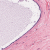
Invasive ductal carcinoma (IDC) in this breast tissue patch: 0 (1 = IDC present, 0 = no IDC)